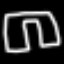
Label: pants